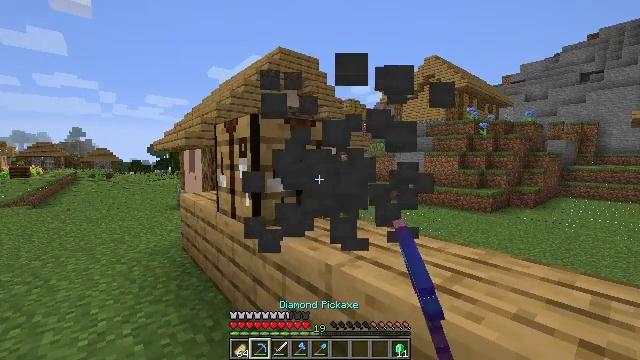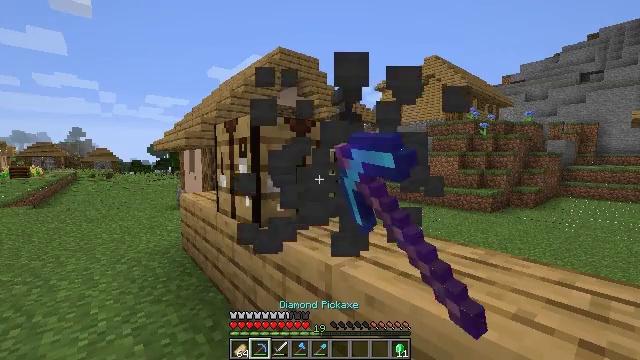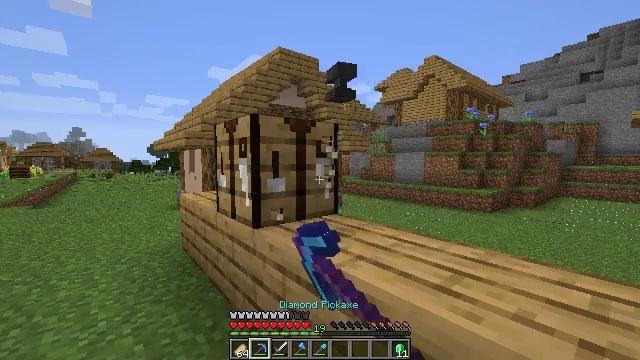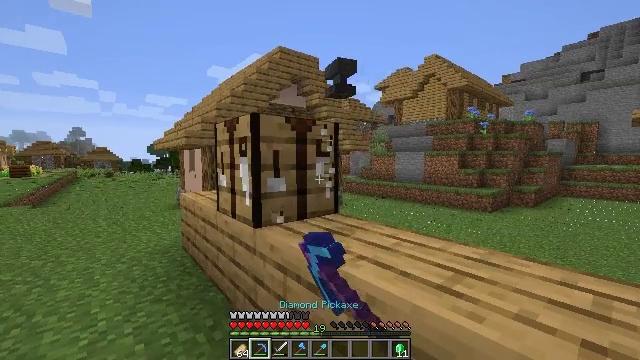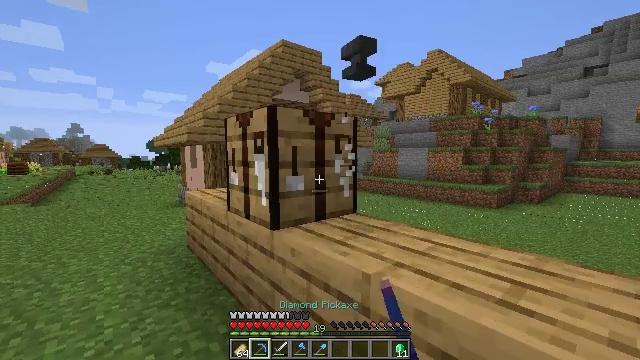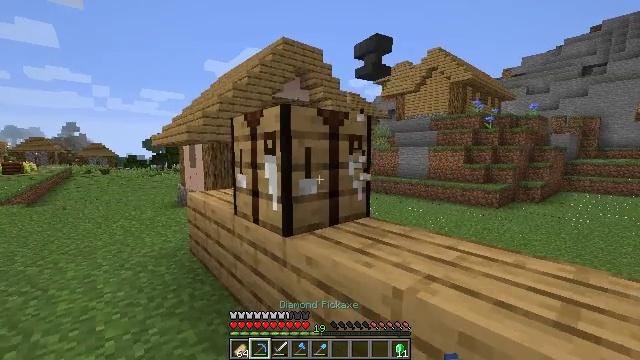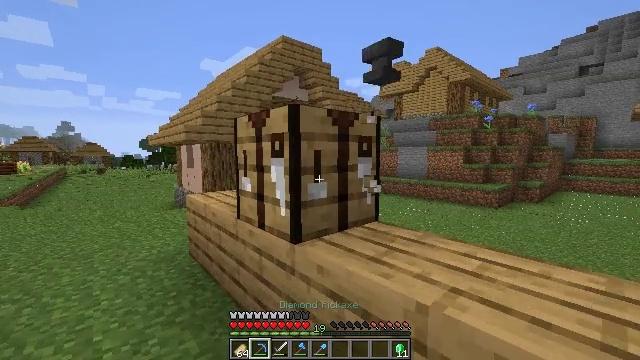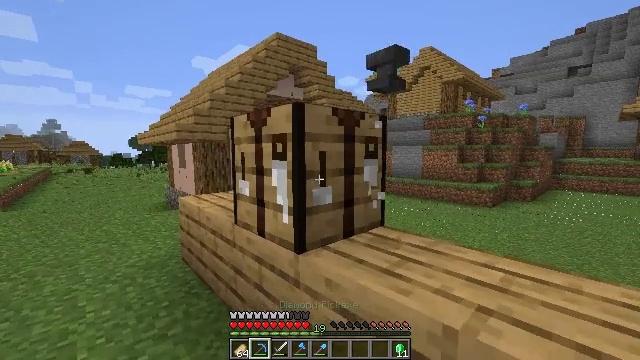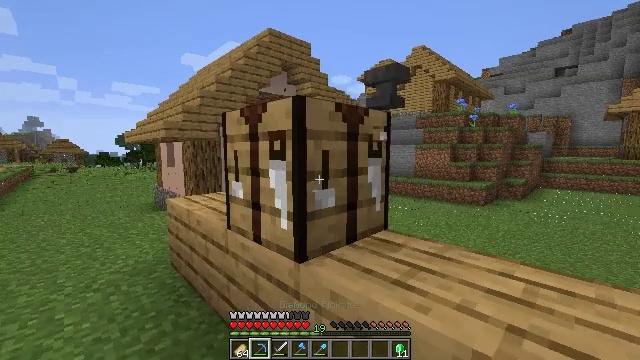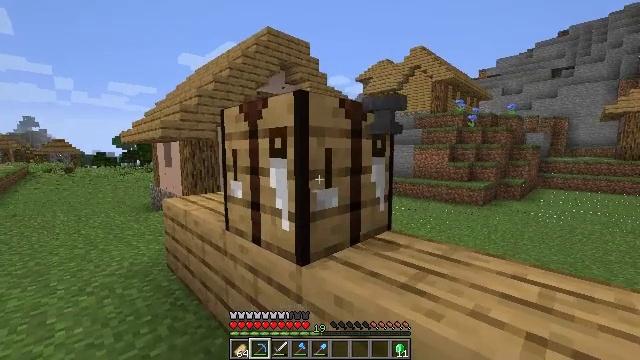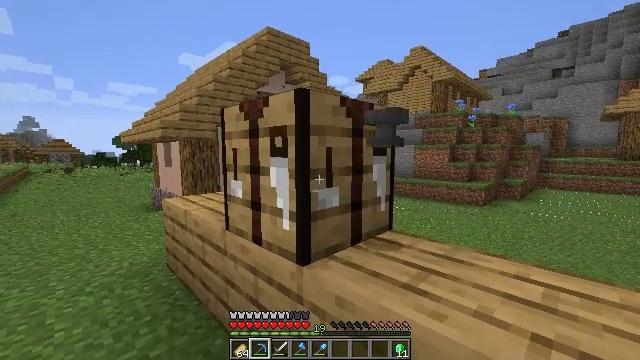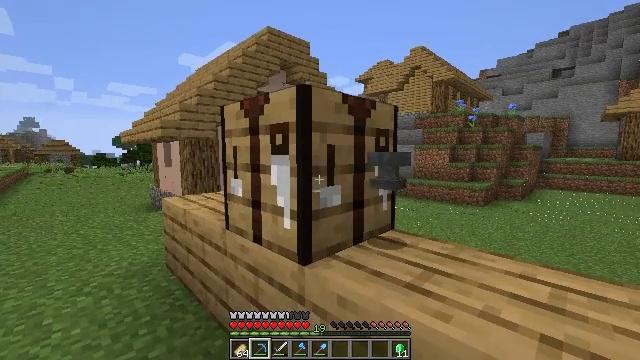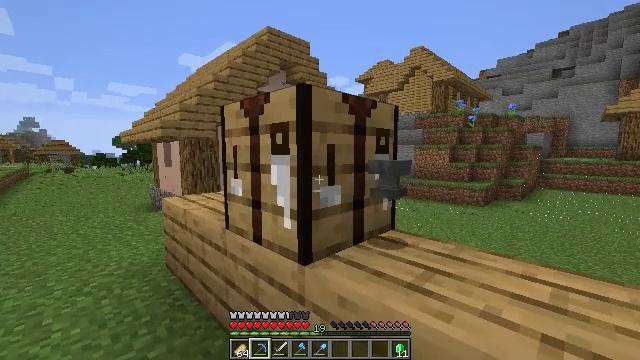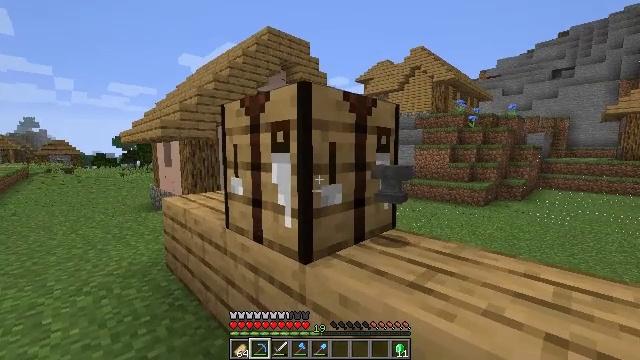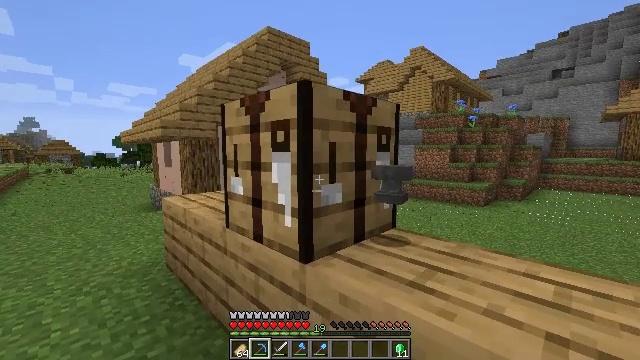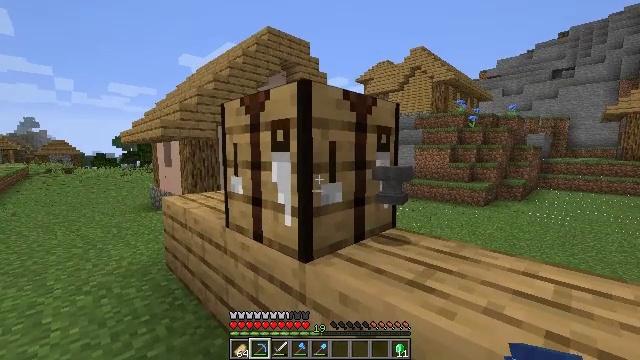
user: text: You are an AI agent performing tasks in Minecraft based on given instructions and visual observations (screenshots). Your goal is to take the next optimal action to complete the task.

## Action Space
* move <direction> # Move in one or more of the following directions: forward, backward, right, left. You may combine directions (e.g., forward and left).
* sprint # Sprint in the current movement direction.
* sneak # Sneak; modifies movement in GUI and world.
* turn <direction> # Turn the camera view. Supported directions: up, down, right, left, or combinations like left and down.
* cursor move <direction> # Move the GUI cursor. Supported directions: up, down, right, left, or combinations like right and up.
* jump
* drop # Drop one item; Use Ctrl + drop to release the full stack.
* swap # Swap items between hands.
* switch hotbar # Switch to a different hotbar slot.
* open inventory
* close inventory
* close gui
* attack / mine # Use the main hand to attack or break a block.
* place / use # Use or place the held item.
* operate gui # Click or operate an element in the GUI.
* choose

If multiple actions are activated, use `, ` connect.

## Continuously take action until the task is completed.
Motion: motion action
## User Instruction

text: Attack the crafting table to break it.
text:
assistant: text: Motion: attack / mine
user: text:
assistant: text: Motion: attack / mine
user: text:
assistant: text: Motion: move forward and move left, attack / mine
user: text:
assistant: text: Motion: move forward and move left
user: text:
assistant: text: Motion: move forward and move left
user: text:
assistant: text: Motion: move forward and move left
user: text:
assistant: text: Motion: move forward, turn right
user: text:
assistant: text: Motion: turn right
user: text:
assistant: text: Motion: no_op
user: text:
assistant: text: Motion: no_op
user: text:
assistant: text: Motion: no_op
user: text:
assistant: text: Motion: no_op
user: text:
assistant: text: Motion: no_op
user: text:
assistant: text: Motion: no_op
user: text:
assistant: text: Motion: no_op
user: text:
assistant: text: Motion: no_op
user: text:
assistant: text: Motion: no_op
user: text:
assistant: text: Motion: no_op
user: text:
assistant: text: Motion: no_op
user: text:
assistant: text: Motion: no_op
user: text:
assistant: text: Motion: no_op
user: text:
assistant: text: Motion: no_op
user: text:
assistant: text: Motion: no_op
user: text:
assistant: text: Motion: no_op
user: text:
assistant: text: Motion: no_op
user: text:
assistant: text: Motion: no_op
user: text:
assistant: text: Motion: no_op
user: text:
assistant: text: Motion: no_op
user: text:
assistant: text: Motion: attack / mine
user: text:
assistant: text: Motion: attack / mine